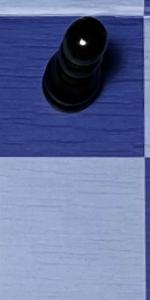
Label: Empty